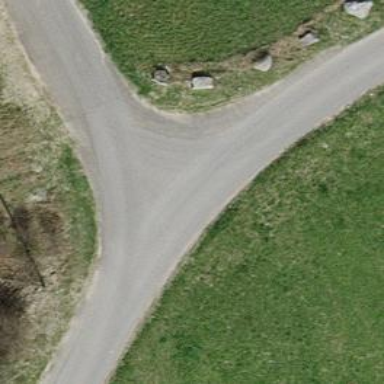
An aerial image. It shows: Unclassified road with paved surface.